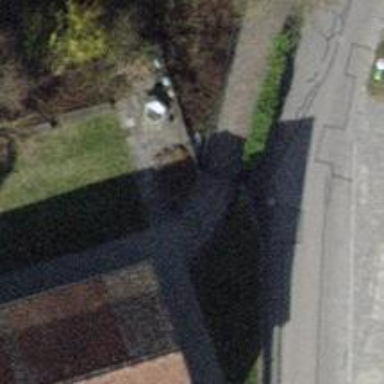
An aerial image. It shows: Gate.